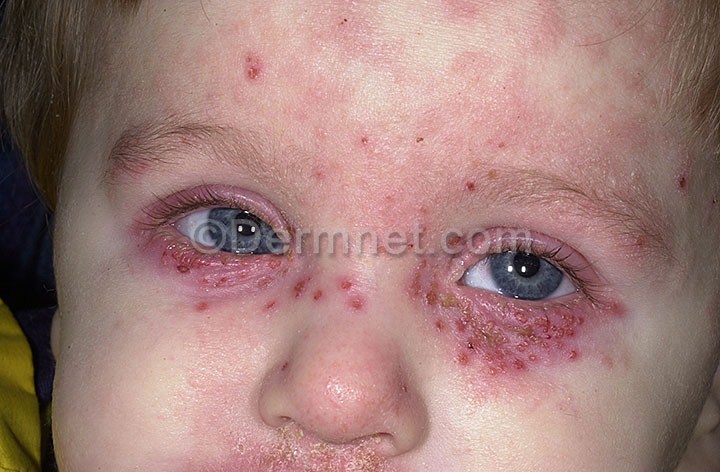
Disease: Warts Molluscum and other Viral Infections